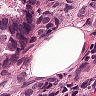
Metastatic tissue present: yes